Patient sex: M
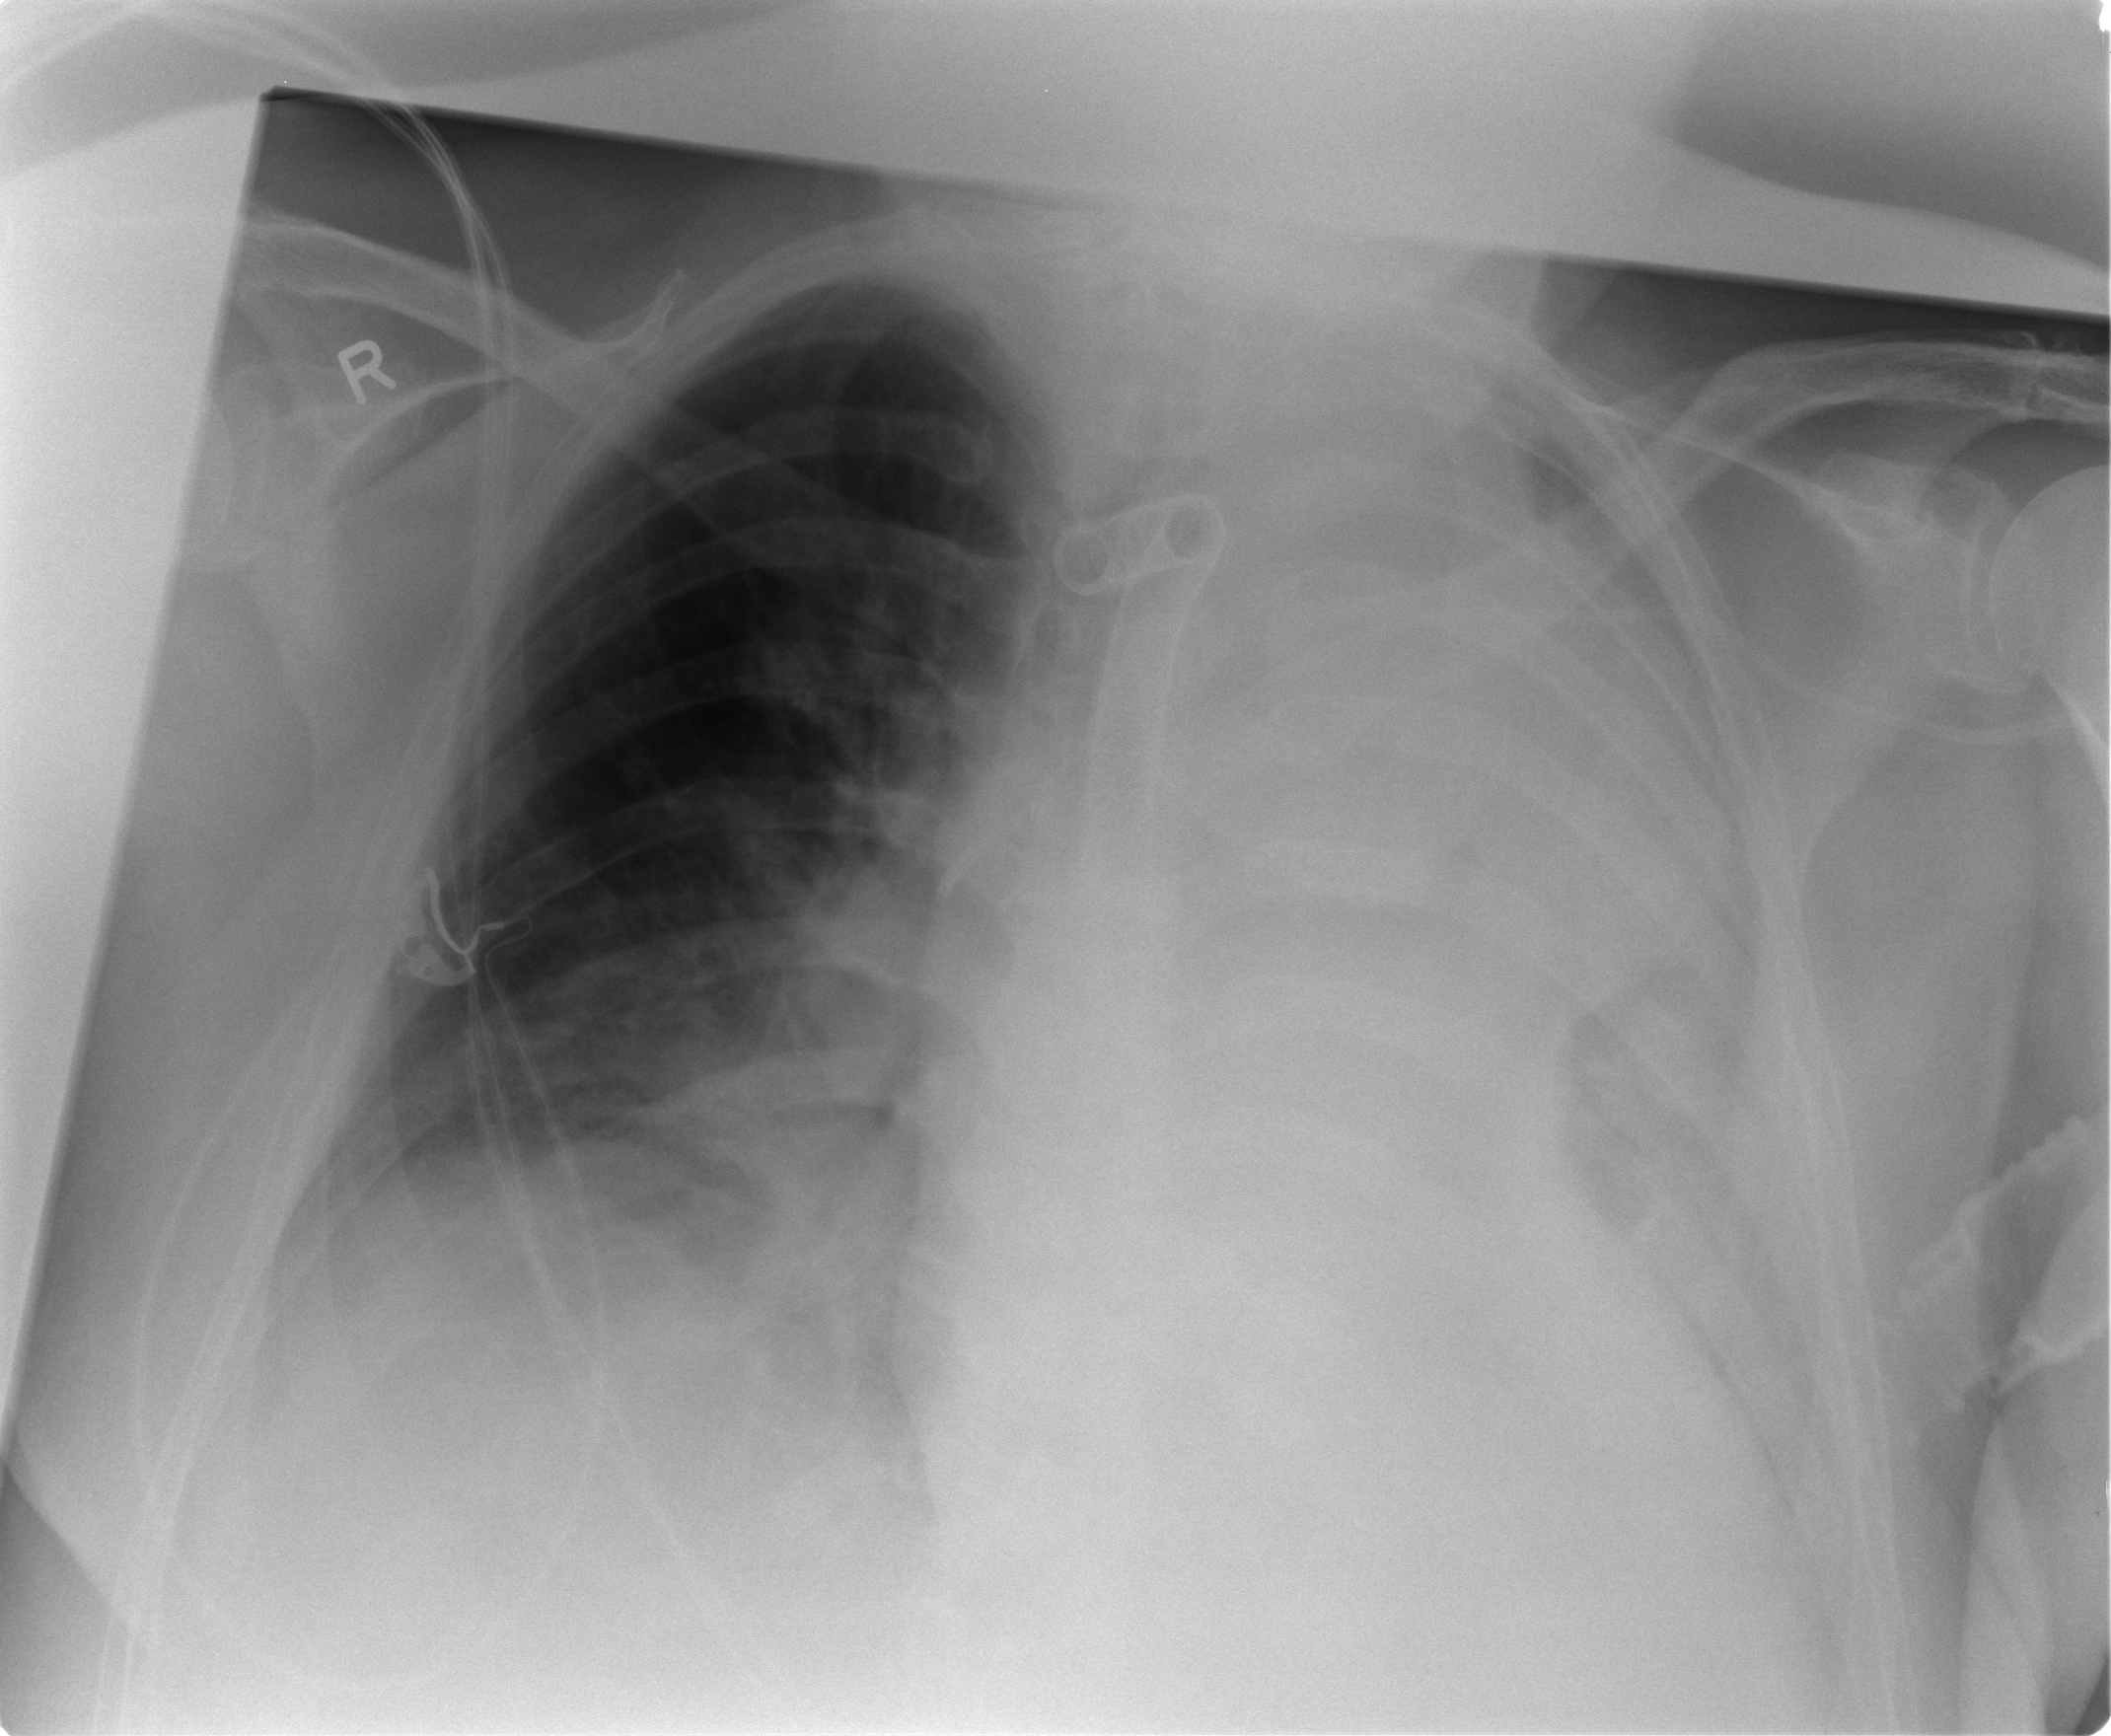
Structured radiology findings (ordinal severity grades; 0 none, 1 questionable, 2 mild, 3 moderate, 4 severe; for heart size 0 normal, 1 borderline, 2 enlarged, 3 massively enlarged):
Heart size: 0
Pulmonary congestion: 2
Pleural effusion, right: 0
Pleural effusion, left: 3
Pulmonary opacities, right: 0
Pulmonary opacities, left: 0
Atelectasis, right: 2
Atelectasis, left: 3